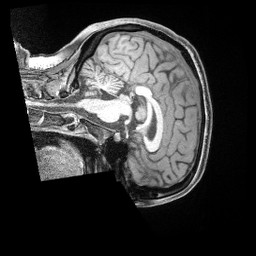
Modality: T1w
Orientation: sagittal
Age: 31
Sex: female
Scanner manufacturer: siemens
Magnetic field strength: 3 T
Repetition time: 2 s
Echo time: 0.00211 s